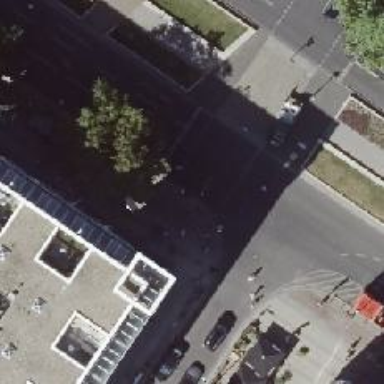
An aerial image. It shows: Sidewalk along the footway.